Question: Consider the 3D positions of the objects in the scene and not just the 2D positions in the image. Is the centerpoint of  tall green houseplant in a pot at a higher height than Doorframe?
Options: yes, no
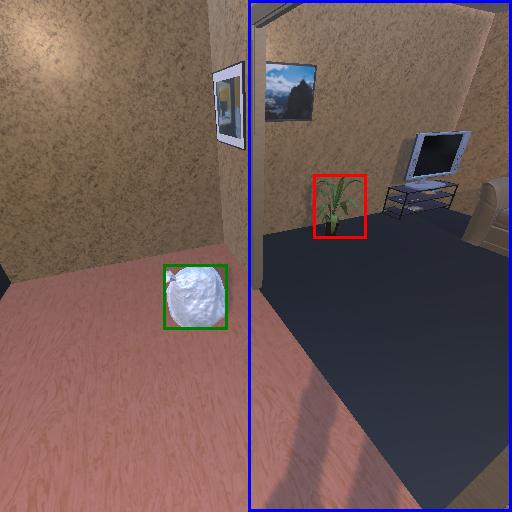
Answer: yes